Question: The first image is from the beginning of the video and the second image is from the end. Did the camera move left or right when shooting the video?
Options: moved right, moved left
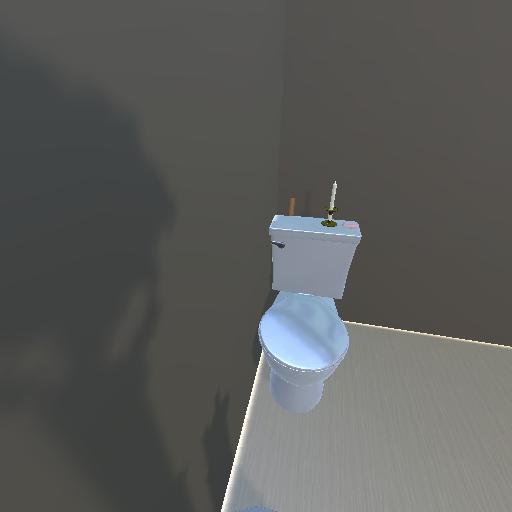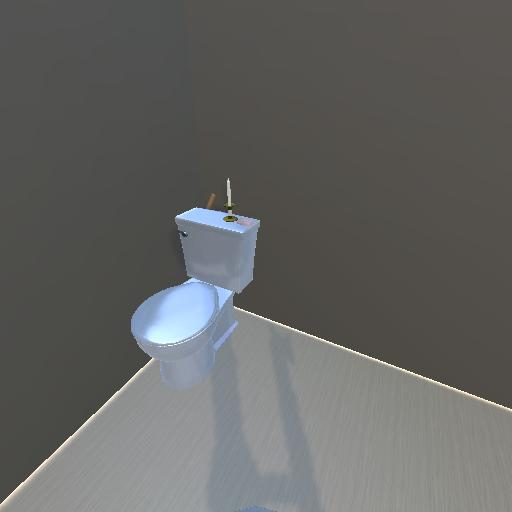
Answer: moved right